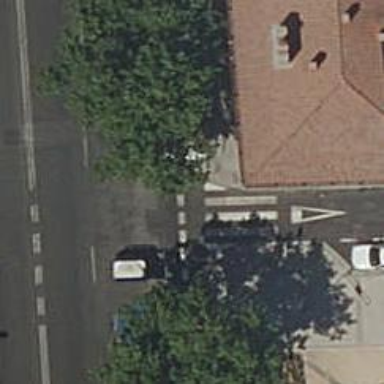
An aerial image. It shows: Marked crossing on the road.